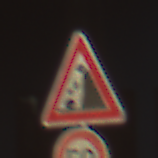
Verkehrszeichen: SteinschlagRechts
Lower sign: Geschwindigkeit50
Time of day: SunriseSunset
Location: Outdoor (Suburban)
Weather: Clear
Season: NotSpecified
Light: Natural